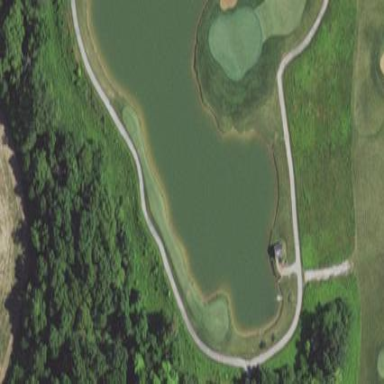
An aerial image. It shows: Golf tee on grassy land.